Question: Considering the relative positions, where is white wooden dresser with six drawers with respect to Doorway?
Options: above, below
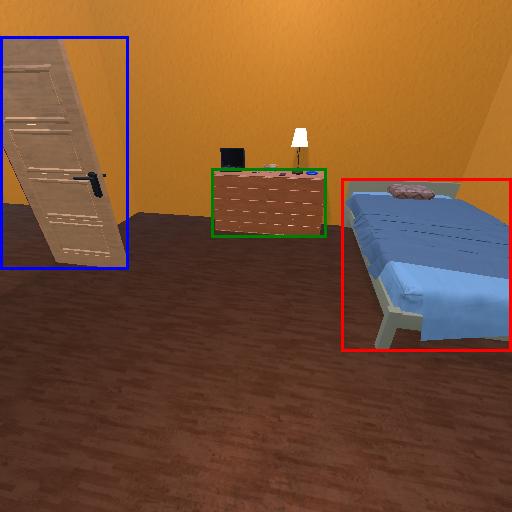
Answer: above